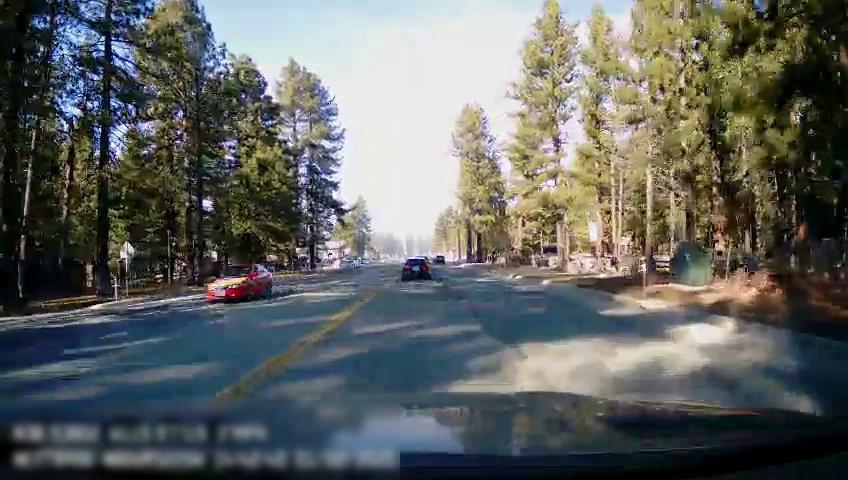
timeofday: Day
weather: Sunny
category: Drivable Space
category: Vehicles | Car
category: Vehicles | SUV
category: Vehicles | Car
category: Lanes | Current Lane